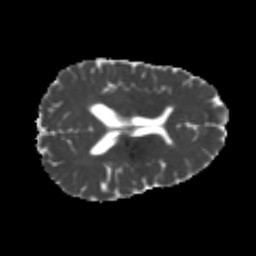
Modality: MD
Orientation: axial
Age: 24
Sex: female
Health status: healthy
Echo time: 0.074 s